【题型】解答题　【知识点】平面几何　【难度】easy
已知：如图，在$\triangle ABC$中，$AB=AC$，$D$是$BC$中点，点$E$在$BA$延长线上，点$F$在$AC$边上，$\angle EDF=\angle B$．求证：

\noindent (1) $\triangle BDE \backsim \triangle CFD$；\\
\noindent (2) $DF^2 = EF \cdot CF$．
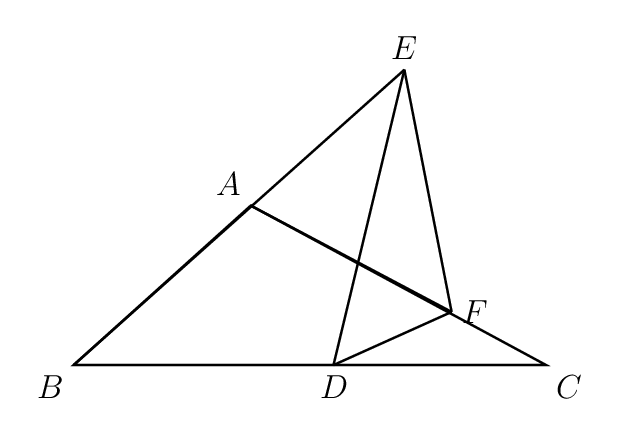
【解答】
\noindent 【详解】（1）证明：$\because AB = AC$，\\
$\therefore \angle B = \angle ACB$，\\
$\because \angle EDF = \angle B$，$\angle EDC = \angle B + \angle BED = \angle EDF + \angle FDC$，\\
$\therefore \angle DEB = \angle CDF$，\\
$\therefore \triangle BDE \backsim \triangle CFD$；\\
\noindent （2）证明：$\because$ 点 $D$ 是 $BC$ 的中点，\\
$\therefore BD = CD$，\\
由（1）可知：$\triangle BDE \backsim \triangle CFD$，\\
$\therefore \dfrac{CF}{BD} = \dfrac{DF}{DE}$，\\
$\therefore \dfrac{CF}{DF} = \dfrac{CD}{DE}$，\\
又 $\because \angle EDF = \angle B = \angle ACB$，\\
$\therefore \triangle CDF \backsim \triangle DEF$，\\
$\therefore \dfrac{CF}{DF} = \dfrac{DF}{EF}$，\\
$\therefore DF^2 = EF \cdot CF$．